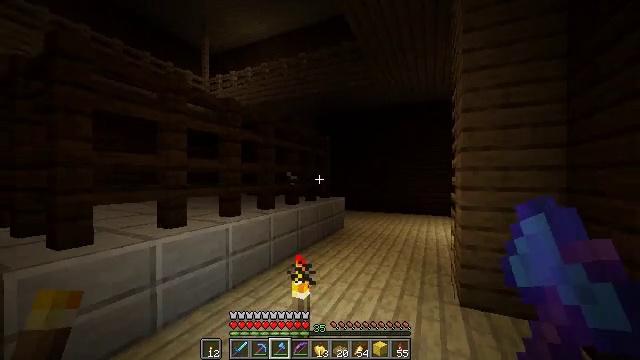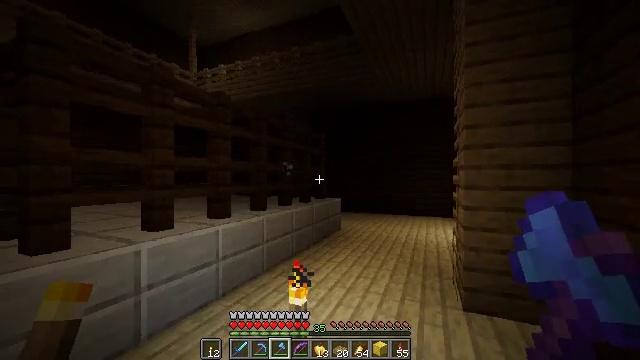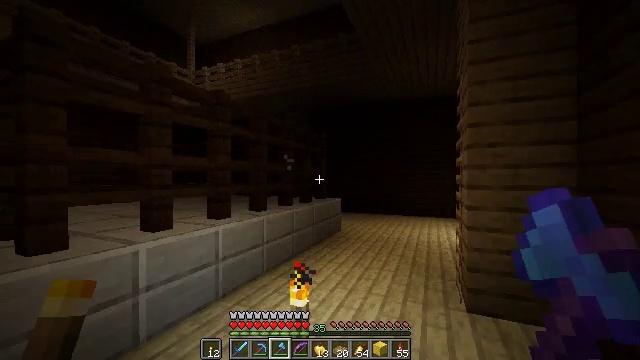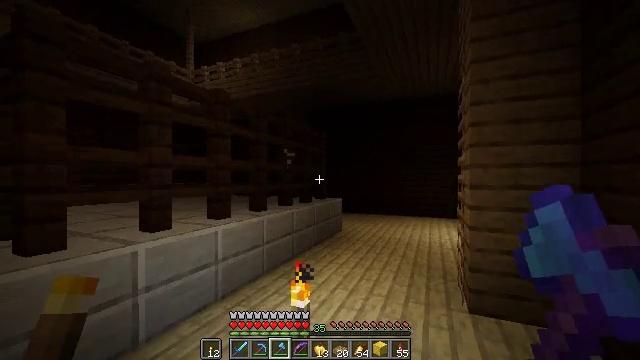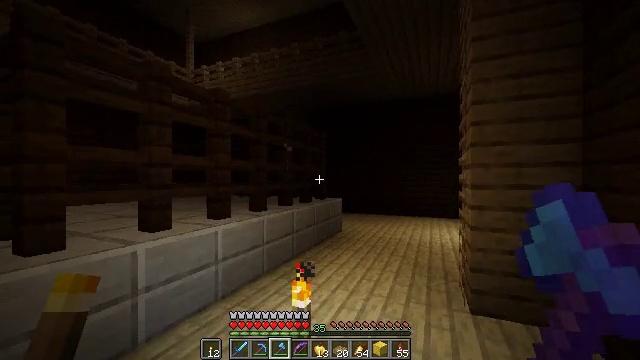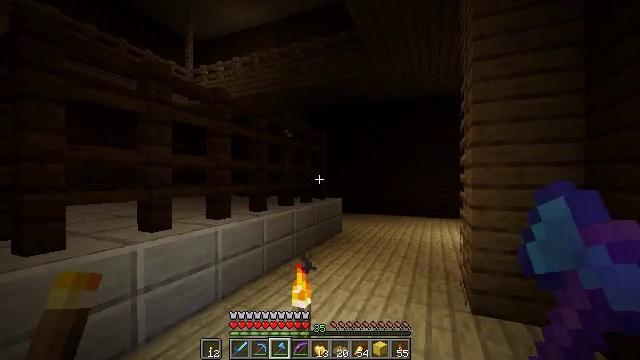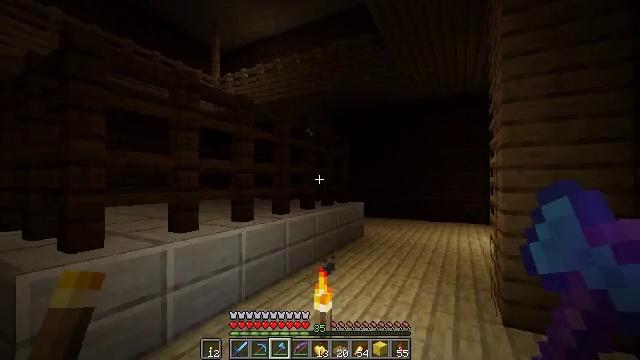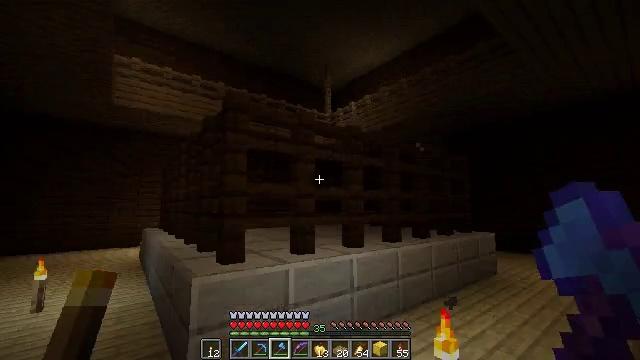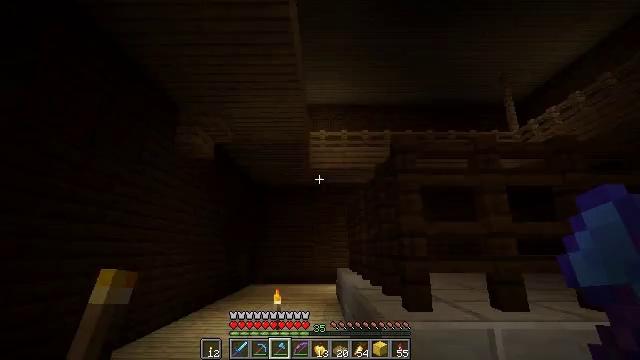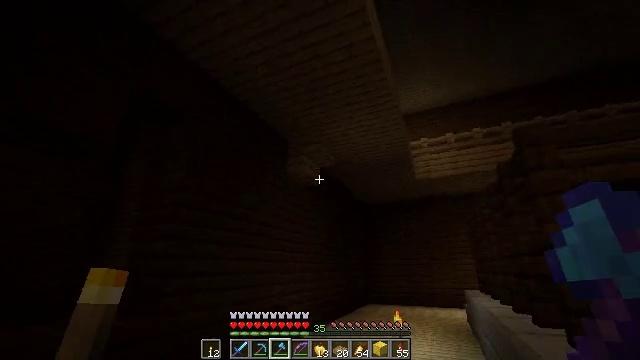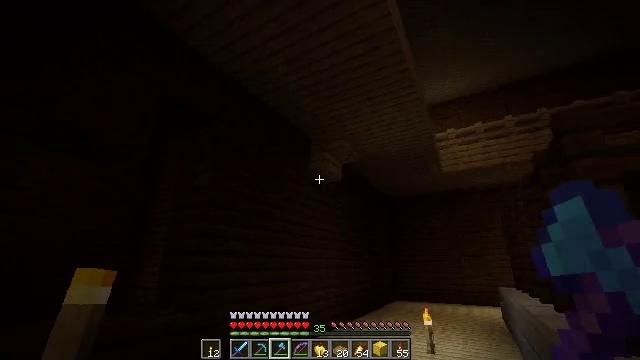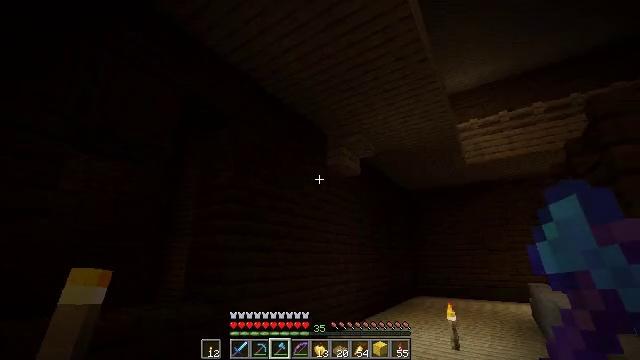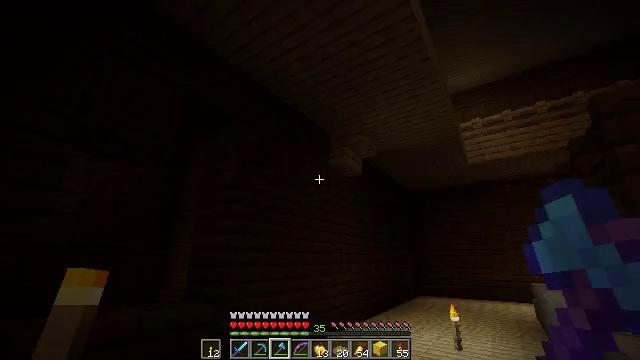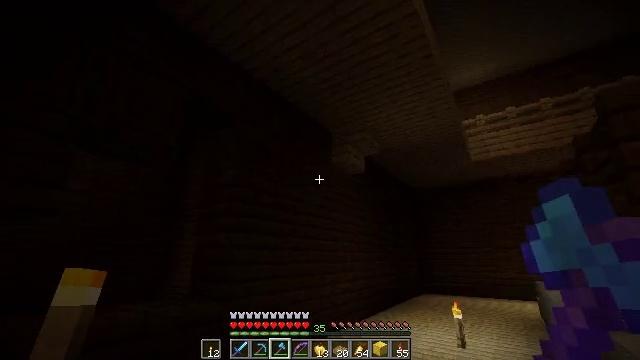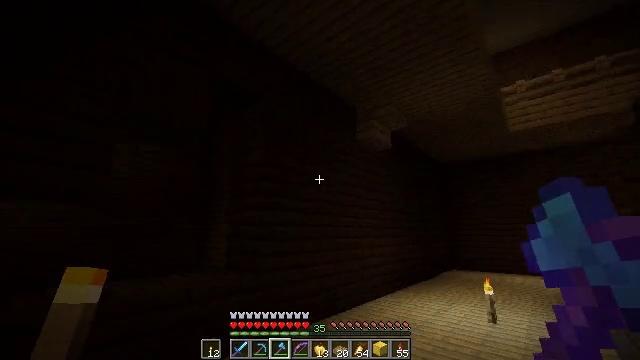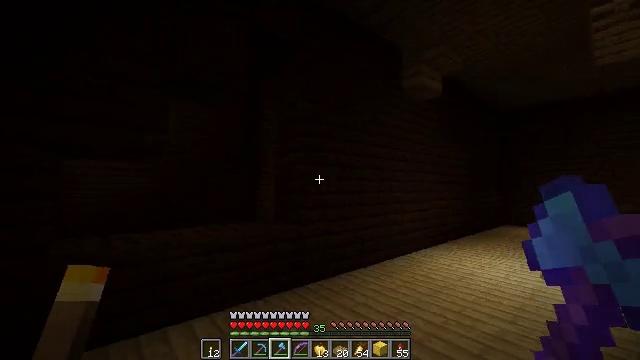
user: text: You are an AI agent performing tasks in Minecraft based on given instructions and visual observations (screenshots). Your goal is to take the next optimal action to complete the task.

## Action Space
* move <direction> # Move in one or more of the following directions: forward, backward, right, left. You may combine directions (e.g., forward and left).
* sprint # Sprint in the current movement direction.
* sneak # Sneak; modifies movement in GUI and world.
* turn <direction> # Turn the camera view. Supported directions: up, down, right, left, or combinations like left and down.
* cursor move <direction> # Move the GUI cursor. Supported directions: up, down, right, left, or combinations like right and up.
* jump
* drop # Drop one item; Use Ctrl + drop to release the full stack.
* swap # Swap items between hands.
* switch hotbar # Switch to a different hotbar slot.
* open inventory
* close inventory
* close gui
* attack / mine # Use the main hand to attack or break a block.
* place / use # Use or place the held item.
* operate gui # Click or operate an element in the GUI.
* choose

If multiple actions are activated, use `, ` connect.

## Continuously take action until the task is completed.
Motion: motion action
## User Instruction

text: Retrieve dark oak planks for building.
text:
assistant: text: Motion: turn right
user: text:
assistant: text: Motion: no_op
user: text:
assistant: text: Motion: no_op
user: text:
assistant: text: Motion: no_op
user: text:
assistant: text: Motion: no_op
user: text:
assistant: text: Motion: turn left
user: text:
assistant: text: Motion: turn left and up
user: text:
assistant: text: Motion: turn left and up
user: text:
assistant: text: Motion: turn left and up
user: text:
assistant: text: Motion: turn left
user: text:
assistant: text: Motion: turn left and down
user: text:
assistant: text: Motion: no_op
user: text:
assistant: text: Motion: no_op
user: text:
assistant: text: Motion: turn left and down
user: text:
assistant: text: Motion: turn left and down
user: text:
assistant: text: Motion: move forward, turn left and down
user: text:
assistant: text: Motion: move forward, turn left and down, attack / mine
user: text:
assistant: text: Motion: move forward, turn left and down, attack / mine
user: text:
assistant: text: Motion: move forward, turn left and down, attack / mine
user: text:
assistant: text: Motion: move forward, turn left and down, attack / mine
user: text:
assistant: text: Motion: move forward, turn left and down, attack / mine
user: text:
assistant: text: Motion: move forward, turn left, attack / mine
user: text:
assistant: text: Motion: turn left, attack / mine
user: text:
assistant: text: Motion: turn left, attack / mine
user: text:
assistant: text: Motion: turn left and down, attack / mine
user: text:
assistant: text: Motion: turn left and down, attack / mine
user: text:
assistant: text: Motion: turn left and down, attack / mine
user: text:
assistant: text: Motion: attack / mine
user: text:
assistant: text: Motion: turn left, attack / mine
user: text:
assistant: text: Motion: attack / mine